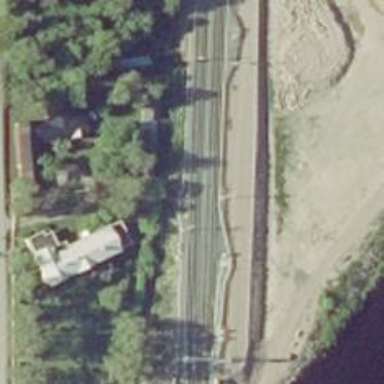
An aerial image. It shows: Railway track with continuous electrified contact line.